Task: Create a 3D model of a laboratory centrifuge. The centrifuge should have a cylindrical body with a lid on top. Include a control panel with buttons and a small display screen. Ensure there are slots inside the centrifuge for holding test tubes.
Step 61:
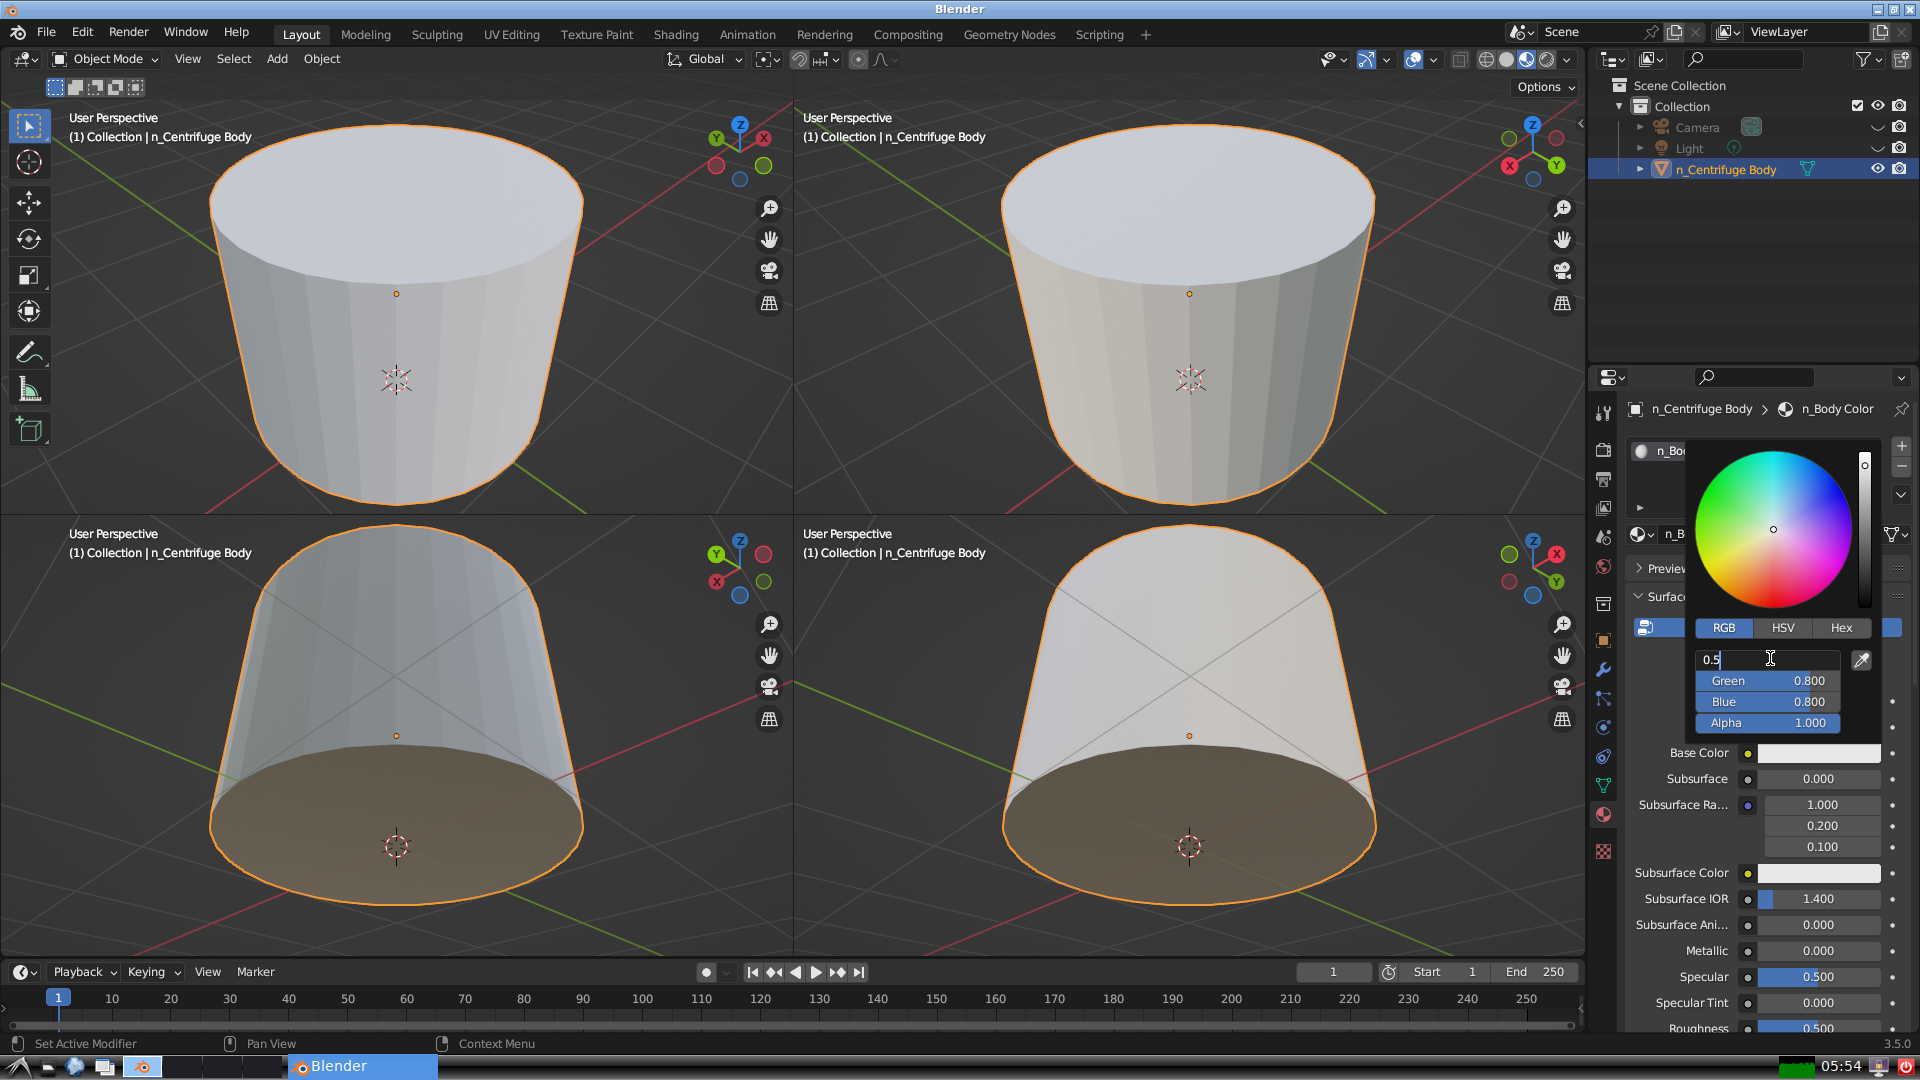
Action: {"key_press": ['Return']}